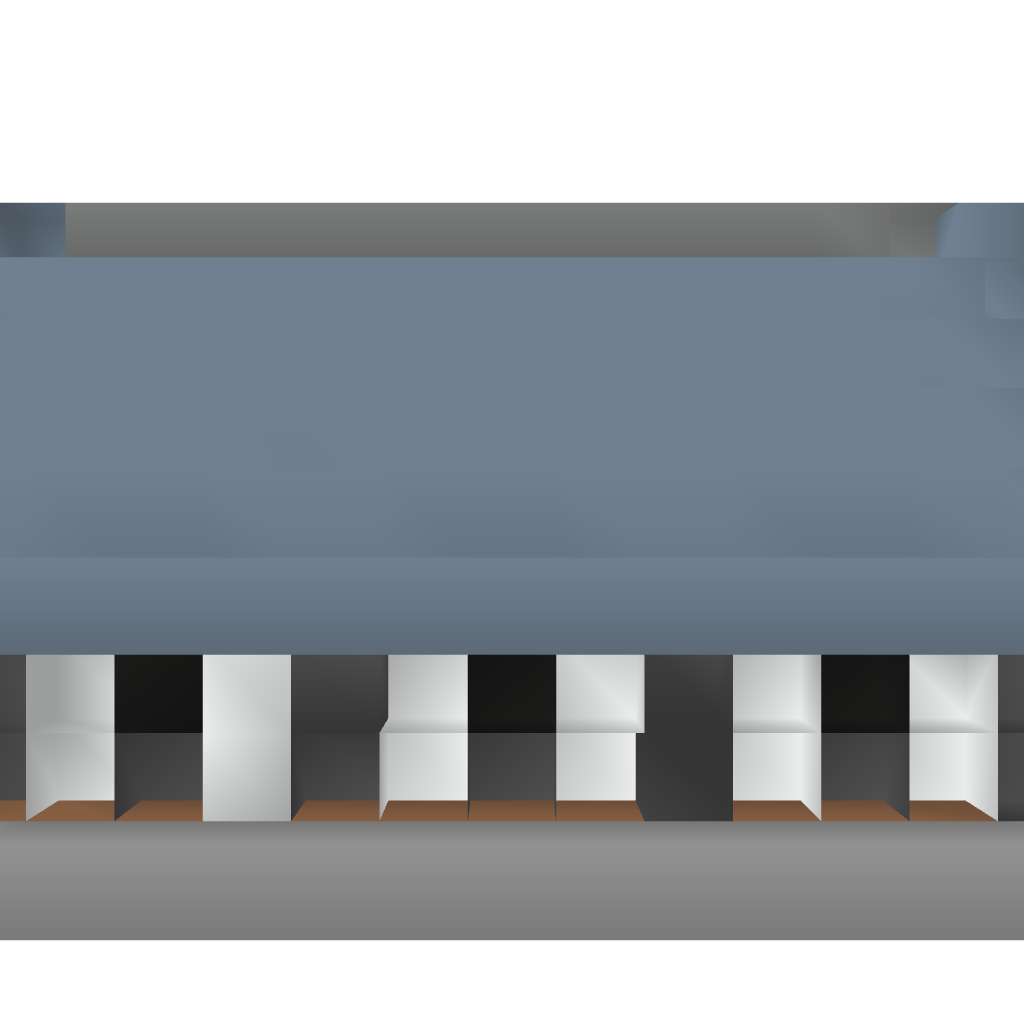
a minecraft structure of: Small Medieval House